Question: I'm trying to perform a redirect to another page like this:
'''
Response.Redirect("admin1.aspx");
'''
the admin1.aspx page is present in that hosting space but i am getting this error..
'''
Server Error in '/' Application.
The resource cannot be found.
'''
what should i do ...
that admin1.aspx has a master page ...
the hosting server is telling to check my code

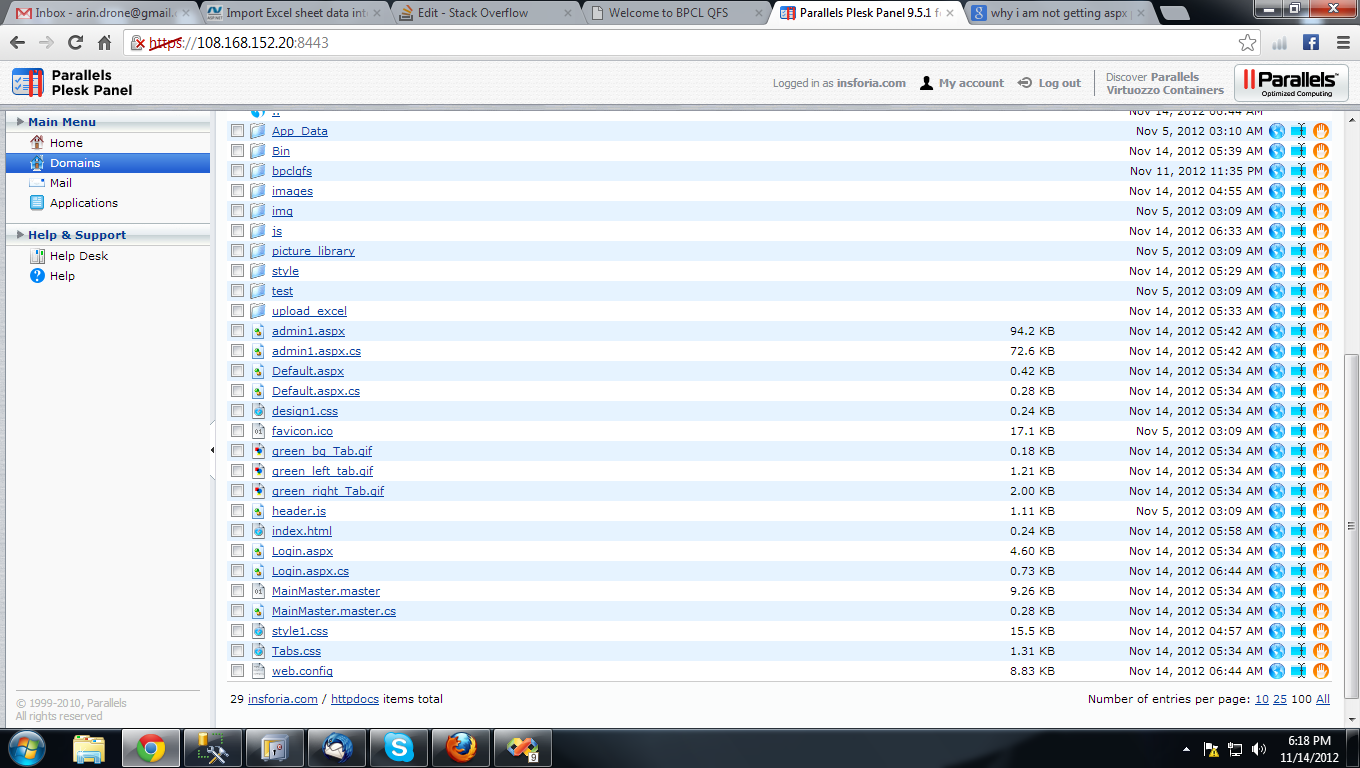
Answer: You have to check if the page you are redirecting from (the page you are writing this 'Response.Redirect("admin1.aspx");') and the admin1.aspx are in the same folder.
If they are in the same folder, try accessing the page admin1.aspx directly or any other page in the same folder from the url to make sure the error isn't something else
Check these links as well:
<URL>
<URL>